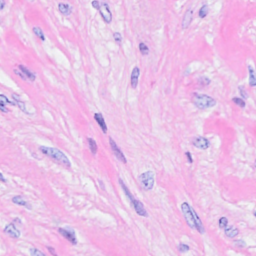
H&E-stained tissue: Breast